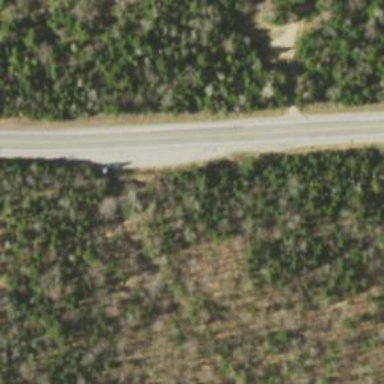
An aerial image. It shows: Rest area along the road.